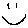
Label: smiley face